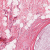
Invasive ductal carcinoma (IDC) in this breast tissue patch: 0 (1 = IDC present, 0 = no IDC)